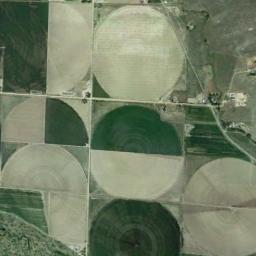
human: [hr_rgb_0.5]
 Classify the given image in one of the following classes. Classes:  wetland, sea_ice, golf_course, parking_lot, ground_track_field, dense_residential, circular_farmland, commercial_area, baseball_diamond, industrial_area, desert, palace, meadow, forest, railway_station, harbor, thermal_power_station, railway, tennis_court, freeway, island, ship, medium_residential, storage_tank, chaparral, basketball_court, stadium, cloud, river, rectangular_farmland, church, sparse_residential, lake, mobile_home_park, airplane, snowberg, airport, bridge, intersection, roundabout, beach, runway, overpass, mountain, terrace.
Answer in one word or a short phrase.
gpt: circular_farmland